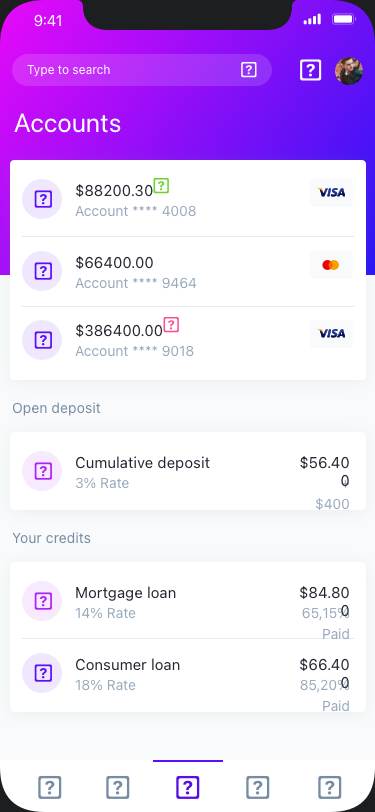
Text in this UI design:
Account **** 4008
$88200.30



Account **** 9018
$386400.00

Account **** 9464
$66400.00

Your credits
14% Rate
65,15% Paid
Mortgage loan
$84.800

18% Rate
85,20% Paid
Consumer loan
$66.400

Open deposit
3% Rate
+$400
Cumulative deposit
$56.400
